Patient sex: F
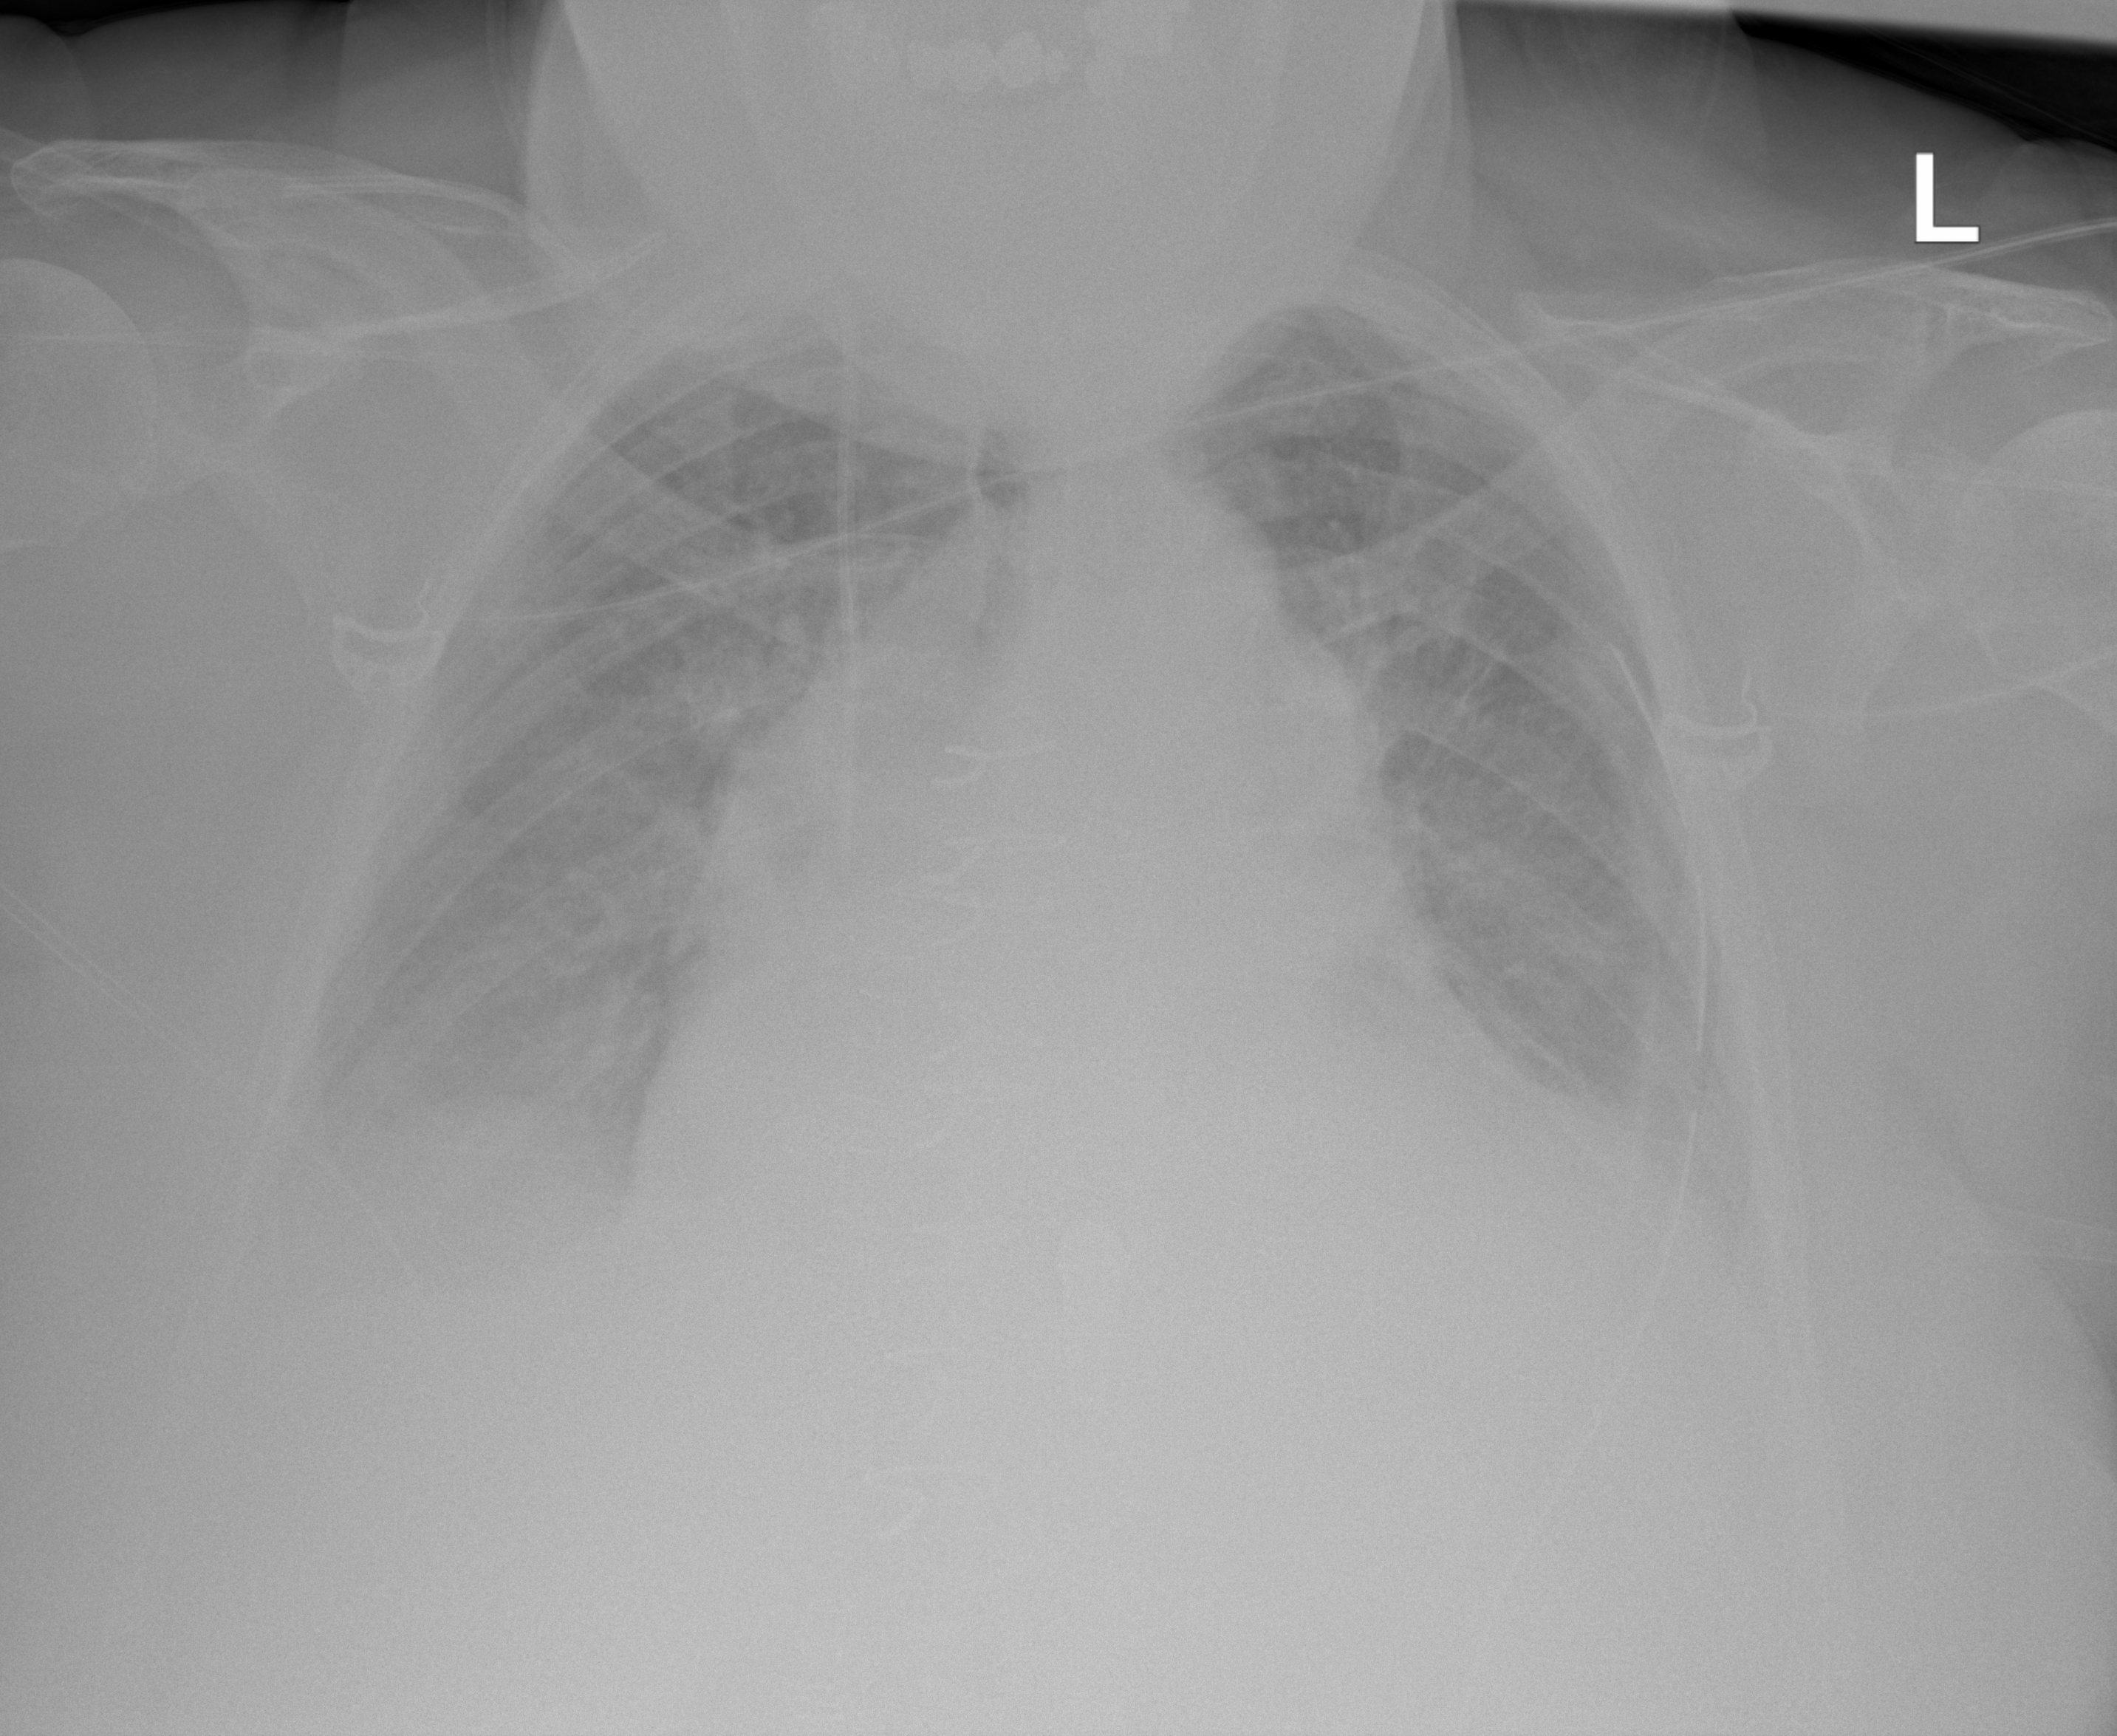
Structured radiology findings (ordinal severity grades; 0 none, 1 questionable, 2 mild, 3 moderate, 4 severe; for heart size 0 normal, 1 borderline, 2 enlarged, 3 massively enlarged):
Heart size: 2
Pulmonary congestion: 0
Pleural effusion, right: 2
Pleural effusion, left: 2
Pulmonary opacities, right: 0
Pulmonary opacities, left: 0
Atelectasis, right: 2
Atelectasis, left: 2